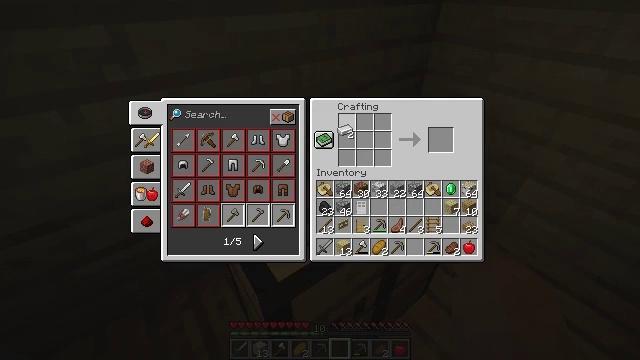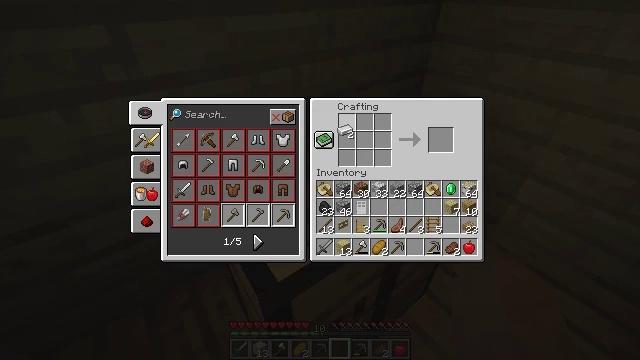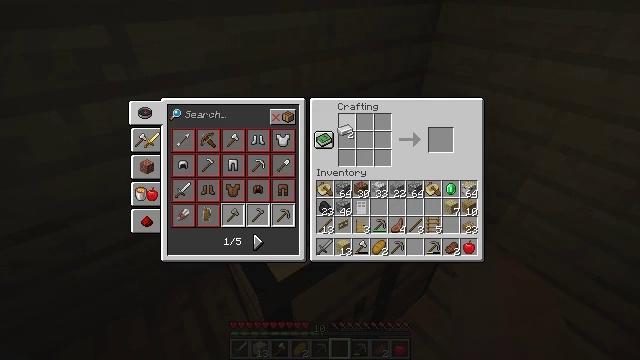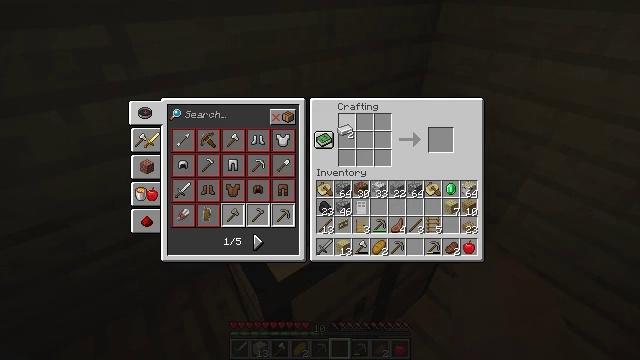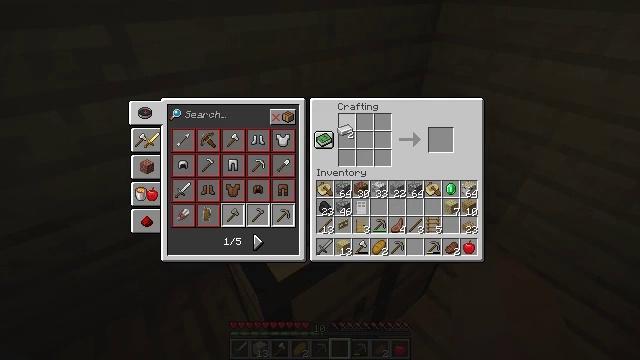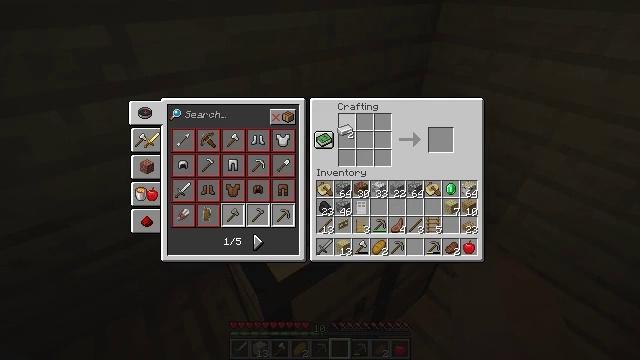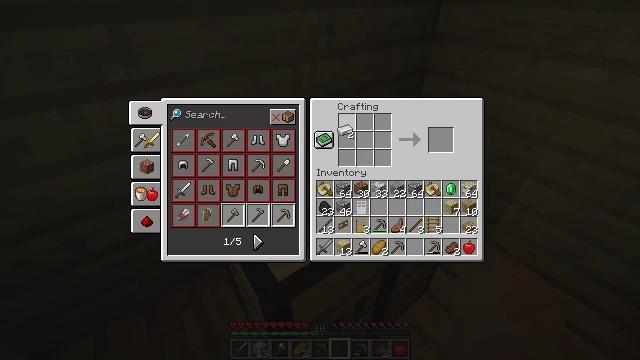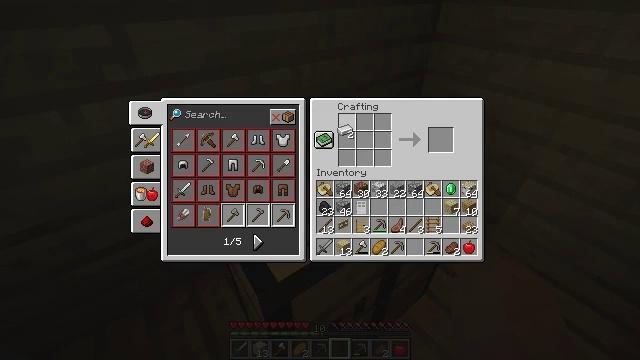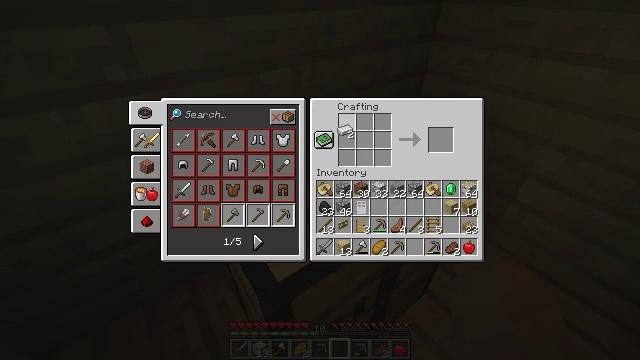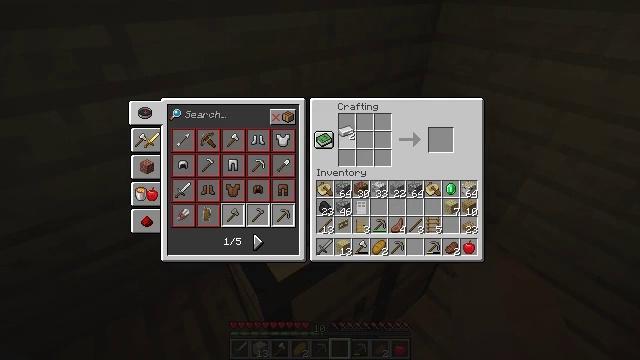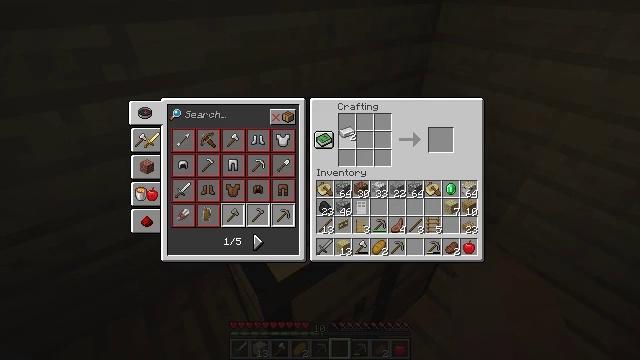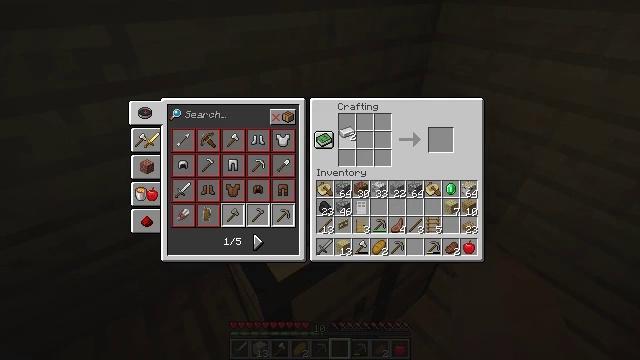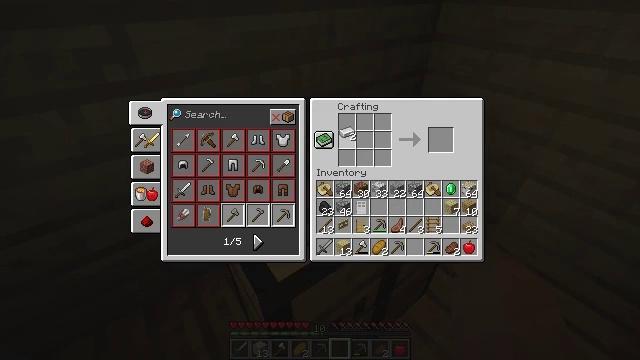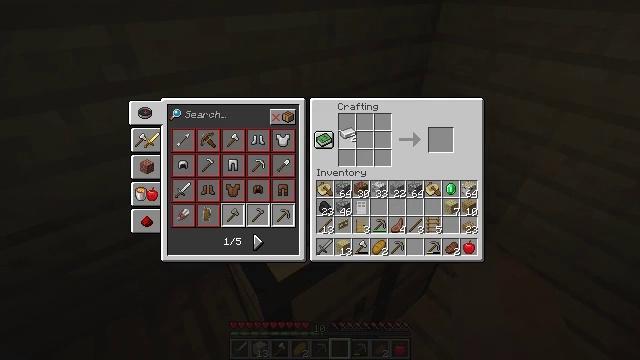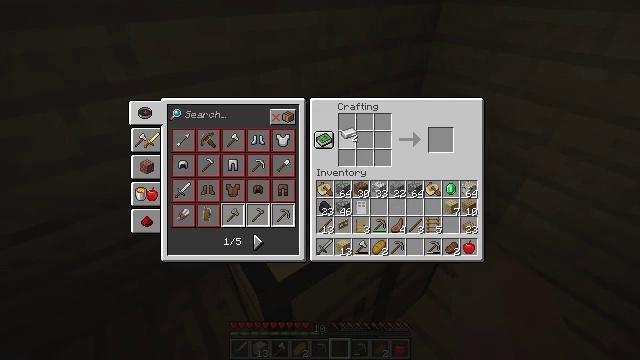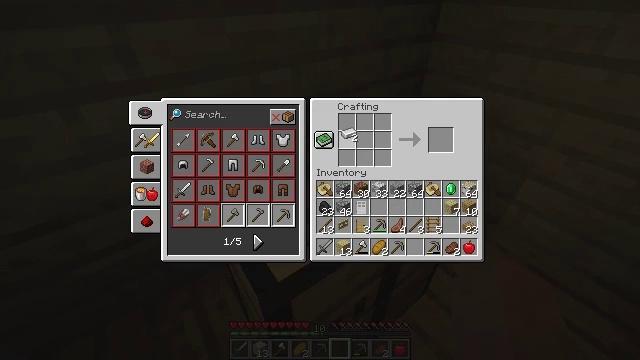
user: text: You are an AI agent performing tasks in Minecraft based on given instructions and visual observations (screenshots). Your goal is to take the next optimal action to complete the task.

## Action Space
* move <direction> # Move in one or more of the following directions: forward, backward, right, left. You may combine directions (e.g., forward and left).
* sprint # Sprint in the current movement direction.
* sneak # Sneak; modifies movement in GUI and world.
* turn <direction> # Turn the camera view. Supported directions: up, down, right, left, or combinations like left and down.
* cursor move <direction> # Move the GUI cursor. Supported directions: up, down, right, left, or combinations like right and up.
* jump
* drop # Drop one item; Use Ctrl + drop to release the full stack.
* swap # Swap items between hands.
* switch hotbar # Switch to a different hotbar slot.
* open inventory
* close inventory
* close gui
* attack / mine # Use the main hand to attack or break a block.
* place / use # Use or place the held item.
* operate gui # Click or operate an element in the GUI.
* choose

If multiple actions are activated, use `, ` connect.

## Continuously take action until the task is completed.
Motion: motion action
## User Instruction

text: Shear sheep after crafting shears.
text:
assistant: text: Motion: no_op
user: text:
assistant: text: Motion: no_op
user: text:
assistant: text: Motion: no_op
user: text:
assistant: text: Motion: no_op
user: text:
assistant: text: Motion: no_op
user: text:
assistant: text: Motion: no_op
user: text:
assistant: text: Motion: no_op
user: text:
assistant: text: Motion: no_op
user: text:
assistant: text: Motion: no_op
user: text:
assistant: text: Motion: no_op
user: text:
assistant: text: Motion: no_op
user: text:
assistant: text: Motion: no_op
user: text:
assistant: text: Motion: no_op
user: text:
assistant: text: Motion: no_op
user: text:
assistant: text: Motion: no_op
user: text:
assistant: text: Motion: no_op
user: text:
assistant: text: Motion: no_op
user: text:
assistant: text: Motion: no_op
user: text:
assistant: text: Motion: no_op
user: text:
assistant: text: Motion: no_op
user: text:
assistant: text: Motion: no_op
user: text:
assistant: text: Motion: no_op
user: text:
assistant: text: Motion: no_op
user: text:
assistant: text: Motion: no_op
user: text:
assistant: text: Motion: no_op
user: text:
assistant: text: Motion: no_op
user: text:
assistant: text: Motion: no_op
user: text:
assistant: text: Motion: cursor move left and up
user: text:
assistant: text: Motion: cursor move left
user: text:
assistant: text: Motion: no_op